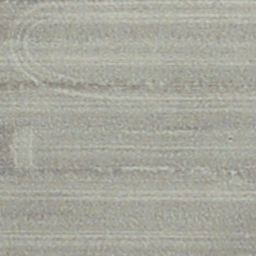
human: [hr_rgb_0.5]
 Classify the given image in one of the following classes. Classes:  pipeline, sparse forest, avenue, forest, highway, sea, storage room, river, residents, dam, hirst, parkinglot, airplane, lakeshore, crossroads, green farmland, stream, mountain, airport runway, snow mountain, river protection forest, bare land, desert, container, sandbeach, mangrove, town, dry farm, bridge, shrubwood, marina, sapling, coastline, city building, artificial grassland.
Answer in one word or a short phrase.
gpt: dry farm